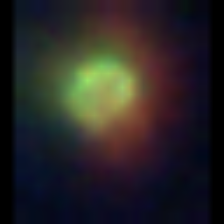
Taxon: NanoPlankton
Group: Other